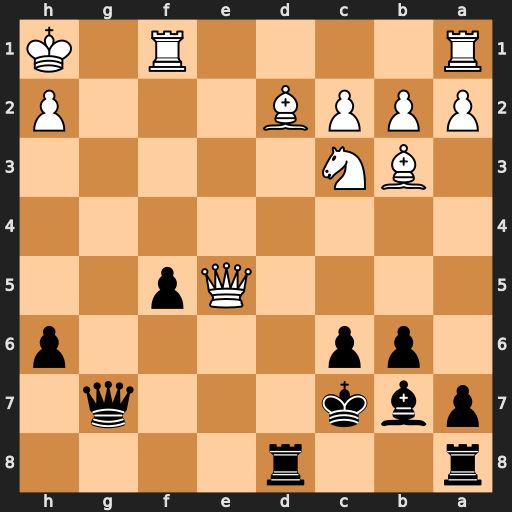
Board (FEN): r2r4/pbk3q1/1pp4p/4Qp2/8/1BN5/PPPB3P/R4R1K
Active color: b
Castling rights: -
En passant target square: -
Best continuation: Qxe5 Bf4 c5+